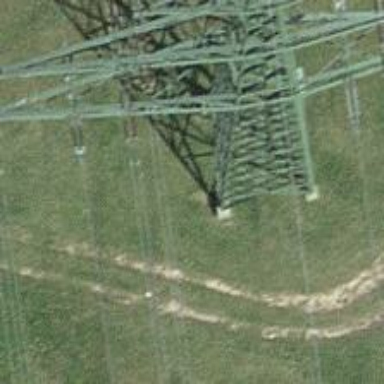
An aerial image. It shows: Power tower.